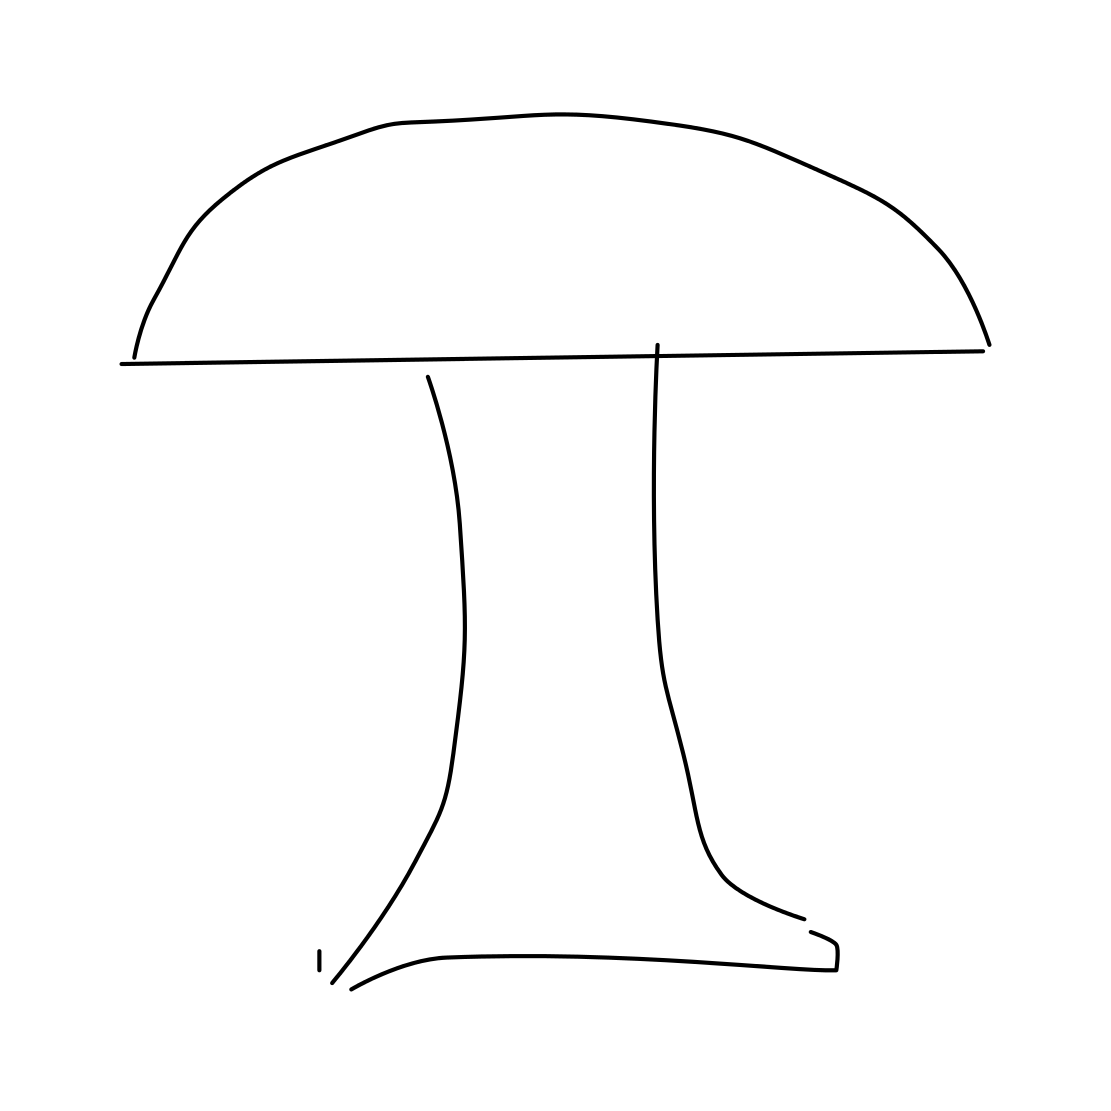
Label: mushroom